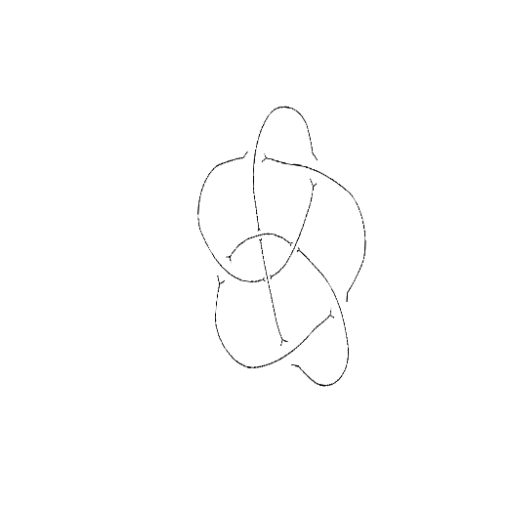
Crossing number: 8